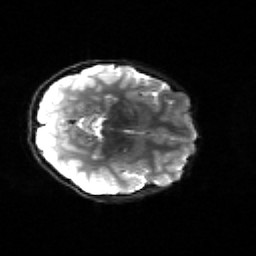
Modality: sbref
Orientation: axial
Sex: female
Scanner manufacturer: siemens
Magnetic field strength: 3 T
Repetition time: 5 s
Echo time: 0.071 s